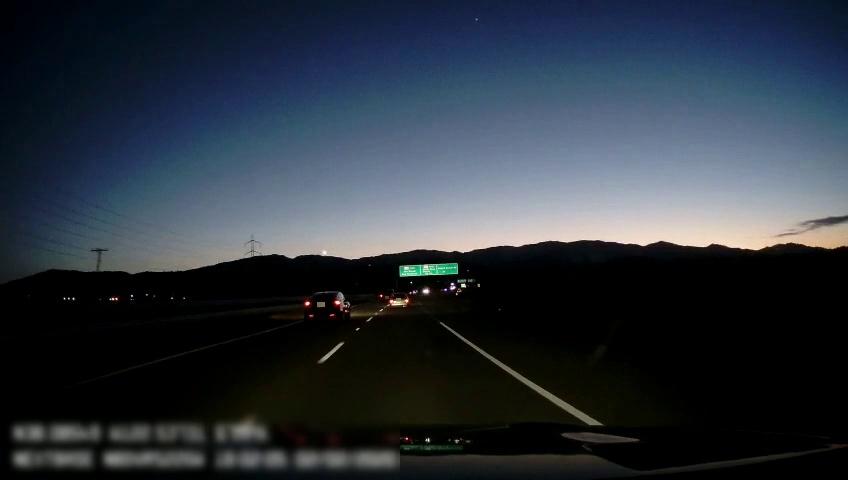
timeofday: Dusk/Dawn/Twilight
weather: Other
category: Drivable Space
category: Drivable Space
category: Vehicles | SUV
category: Vehicles | Car
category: Vehicles | Car
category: Lanes | Alternate Lane
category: Lanes | Current Lane
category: Lanes | Current Lane
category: Traffic | Signs
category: Traffic | Signs
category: Traffic | Signs